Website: slack
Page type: payment
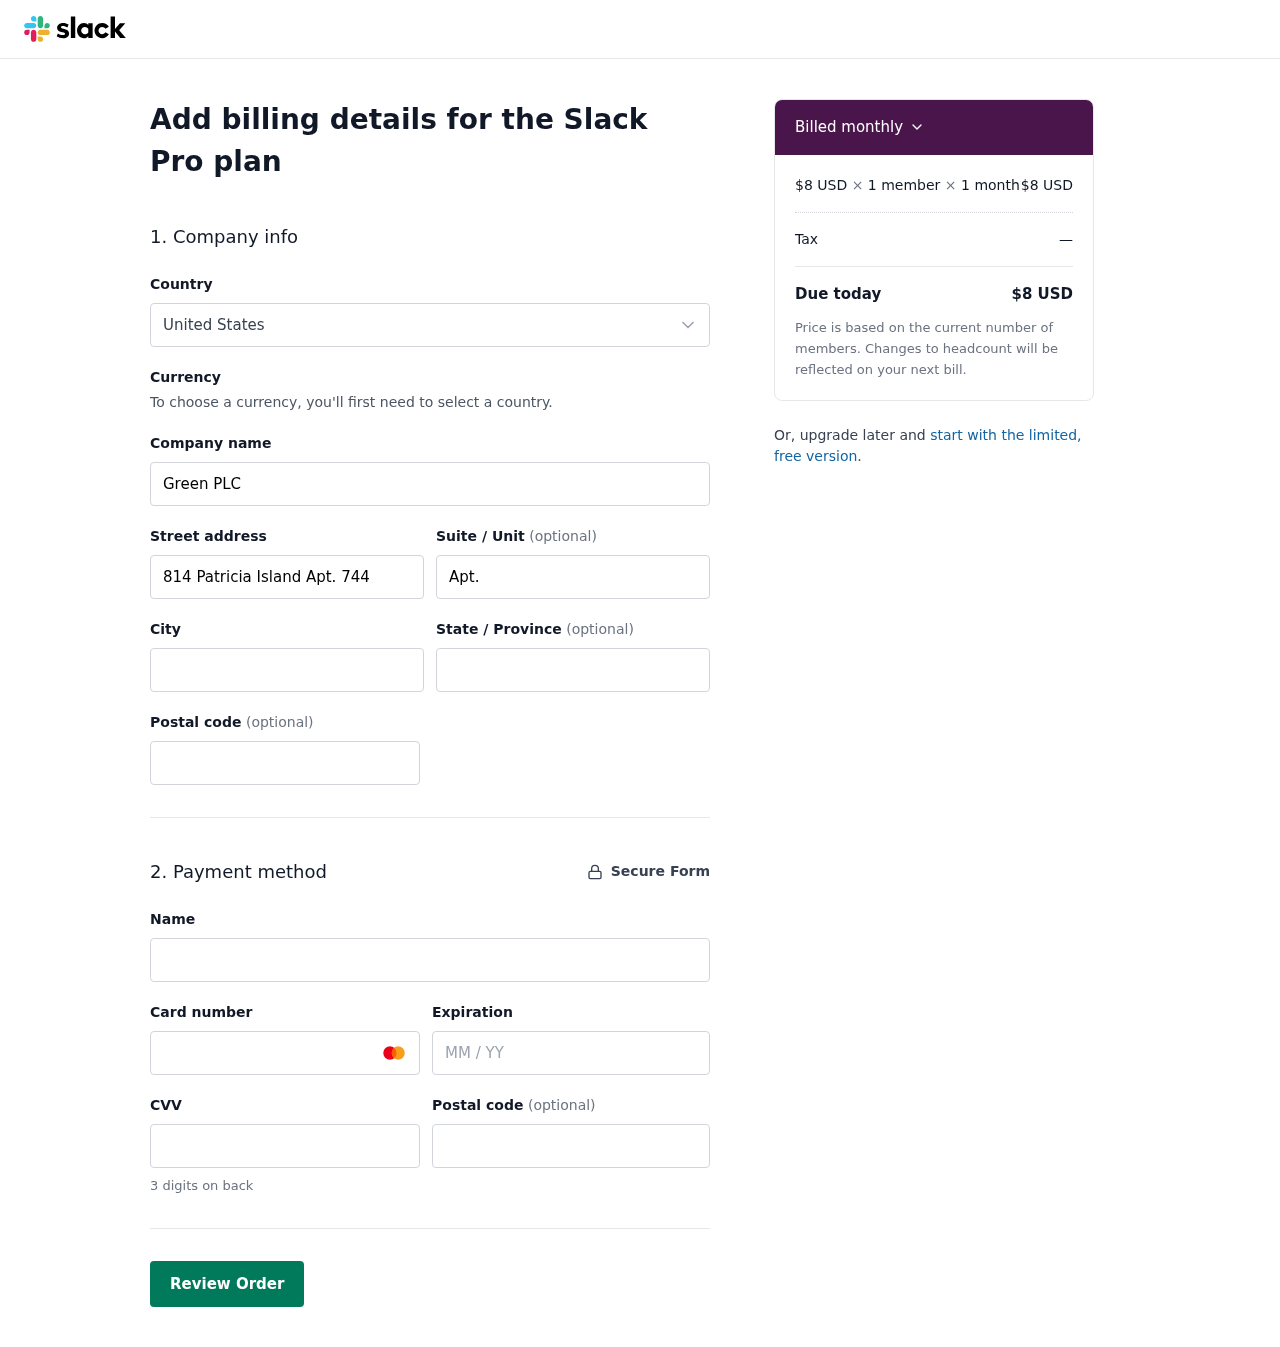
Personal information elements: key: PII_COUNTRY
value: United States
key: PII_COMPANY
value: Green PLC
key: PII_STREET
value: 814 Patricia Island Apt. 744
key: PII_STREET2
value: Apt. 712
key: PII_CITY
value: Ryantown
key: PII_STATE
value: New Jersey
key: PII_POSTCODE
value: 49788
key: PII_FULLNAME
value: Gerald Smith
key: PII_CARD_NUMBER
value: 2226 4010 5472 7254
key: PII_CARD_EXPIRY
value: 04/28
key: PII_CARD_CVV
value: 789
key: PII_POSTCODE2
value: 37681
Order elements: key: ORDER_PRICE_PER_MEMBER
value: $8 USD
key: ORDER_NUM_MEMBERS
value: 1 member
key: ORDER_NUM_MONTHS
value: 1 month
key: ORDER_SUBTOTAL
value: $8 USD
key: ORDER_TAX
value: —
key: ORDER_TOTAL
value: $8 USD